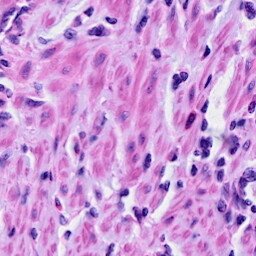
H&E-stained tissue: Cervix